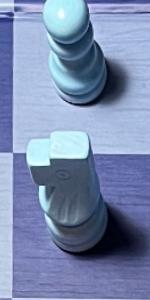
Label: Knight_White